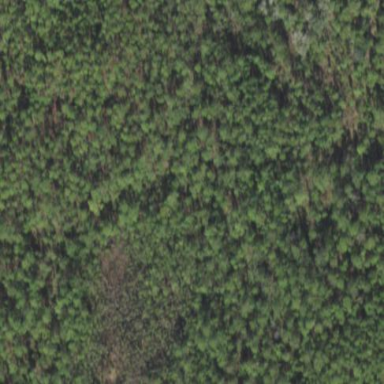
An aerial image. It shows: Cypress dome swamp in natural wetland.